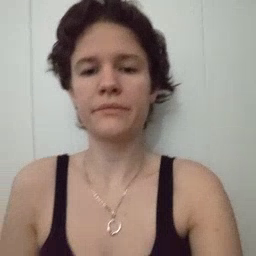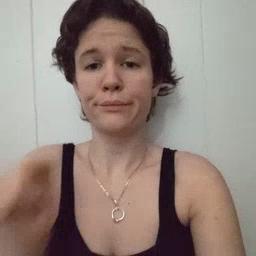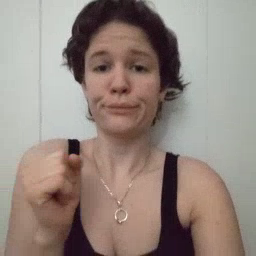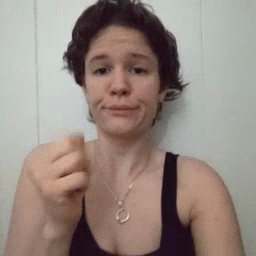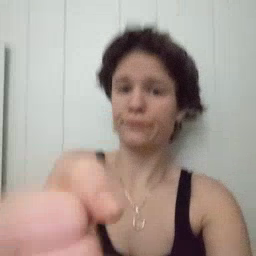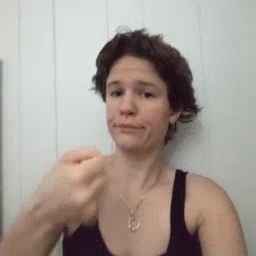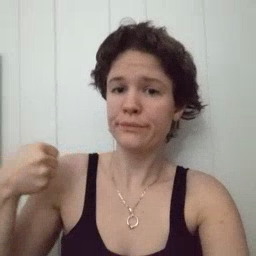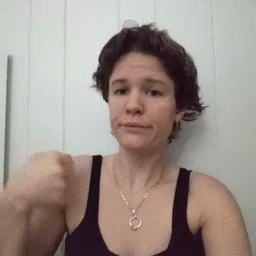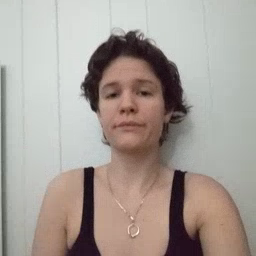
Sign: refrigerator